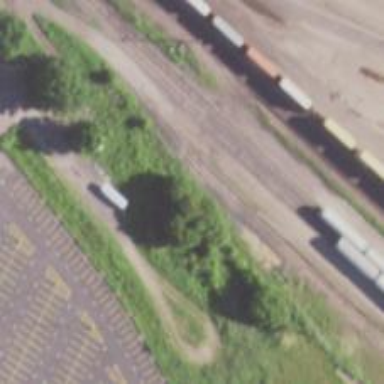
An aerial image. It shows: Railway siding for service.